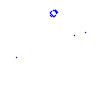
Particle: kaon